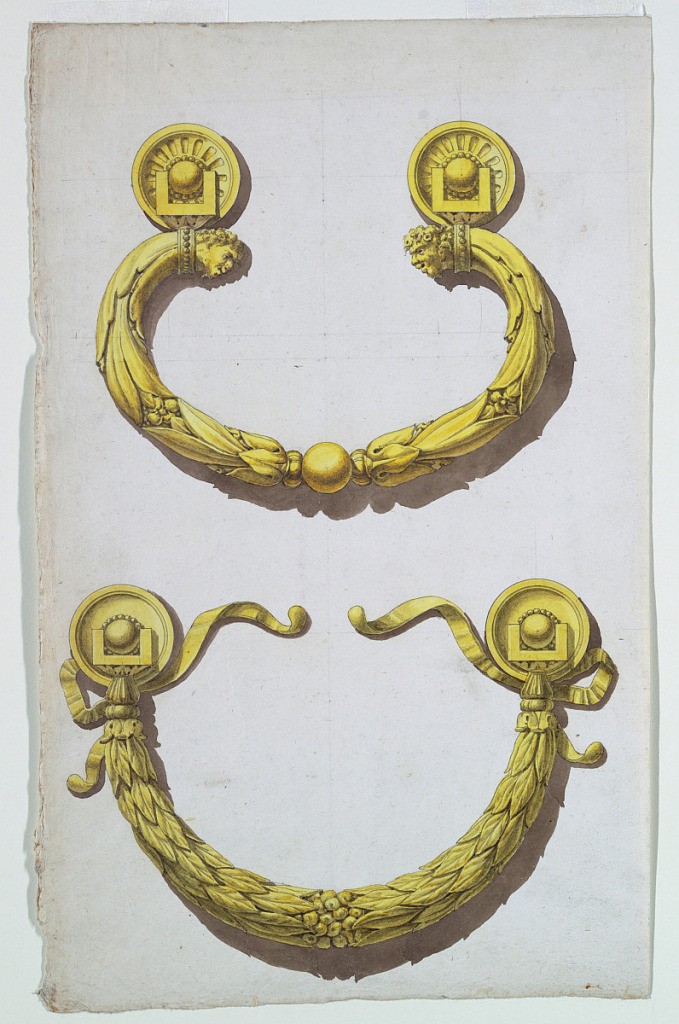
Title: Designs for Two Drawer Handles
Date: ca. 1820
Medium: Pen and black ink, brush and yellow, brown, gray wash on paper; verso: graphite
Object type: Drawing
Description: Vertical rectangle. Designs for two drawer handles intended to be executed in metal, one below the other. The upper with lion masks at the ends, the lower with a laurel festoon and knots. Verso: an architectural plan.